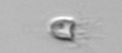
Label: Balanion